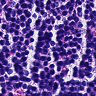
Metastatic tissue present: no